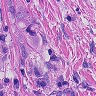
Metastatic tissue present: yes